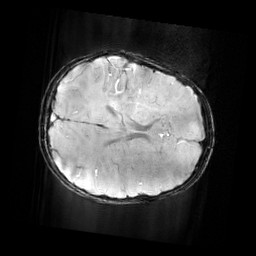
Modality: SWI
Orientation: axial
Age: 11
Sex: female
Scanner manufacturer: siemens
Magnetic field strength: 3 T
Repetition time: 0.027 s
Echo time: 0.02 s